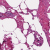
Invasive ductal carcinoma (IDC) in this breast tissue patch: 0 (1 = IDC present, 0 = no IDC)